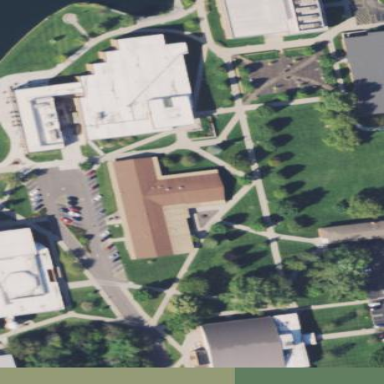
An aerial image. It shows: Gabled roof university building.